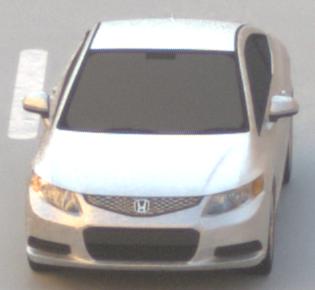
Make: Honda
Model: Civic Limousine 1.8
Detailed model: Civic (IX) Limousine
Model produced from: 2014/05
Model produced until: 2017/06
Doors: 4
Color: white
Road condition: dry road
Daytime: morning or afternoon
Contrast: low contrast